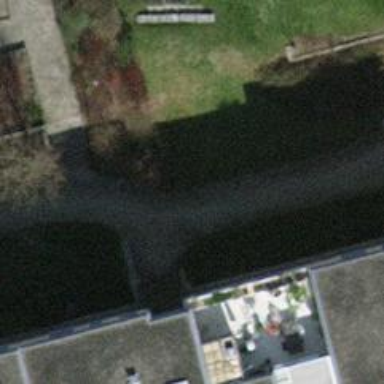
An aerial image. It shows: Paved footway.